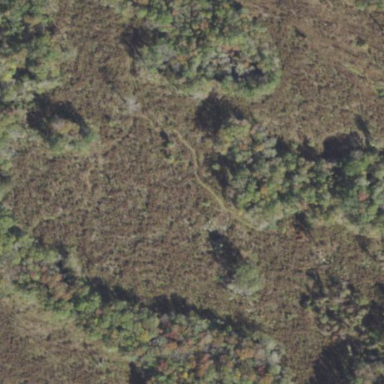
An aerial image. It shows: Forest dominated by needle-leaved trees.